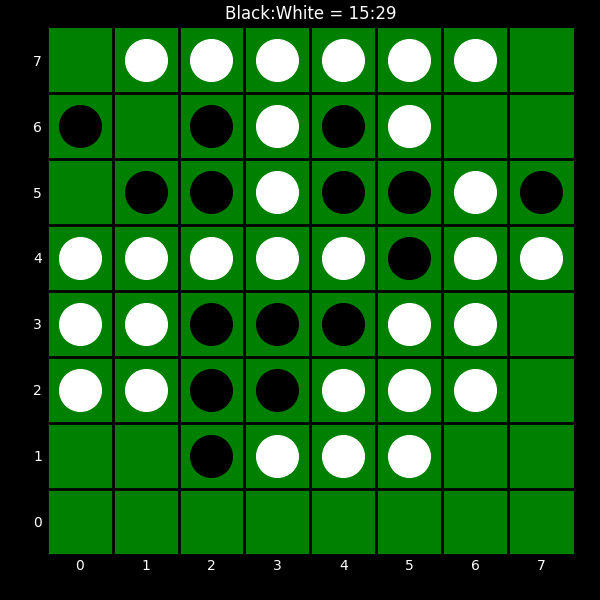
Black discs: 15
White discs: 29